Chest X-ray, PA view. Patient: 45 years old, sex F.
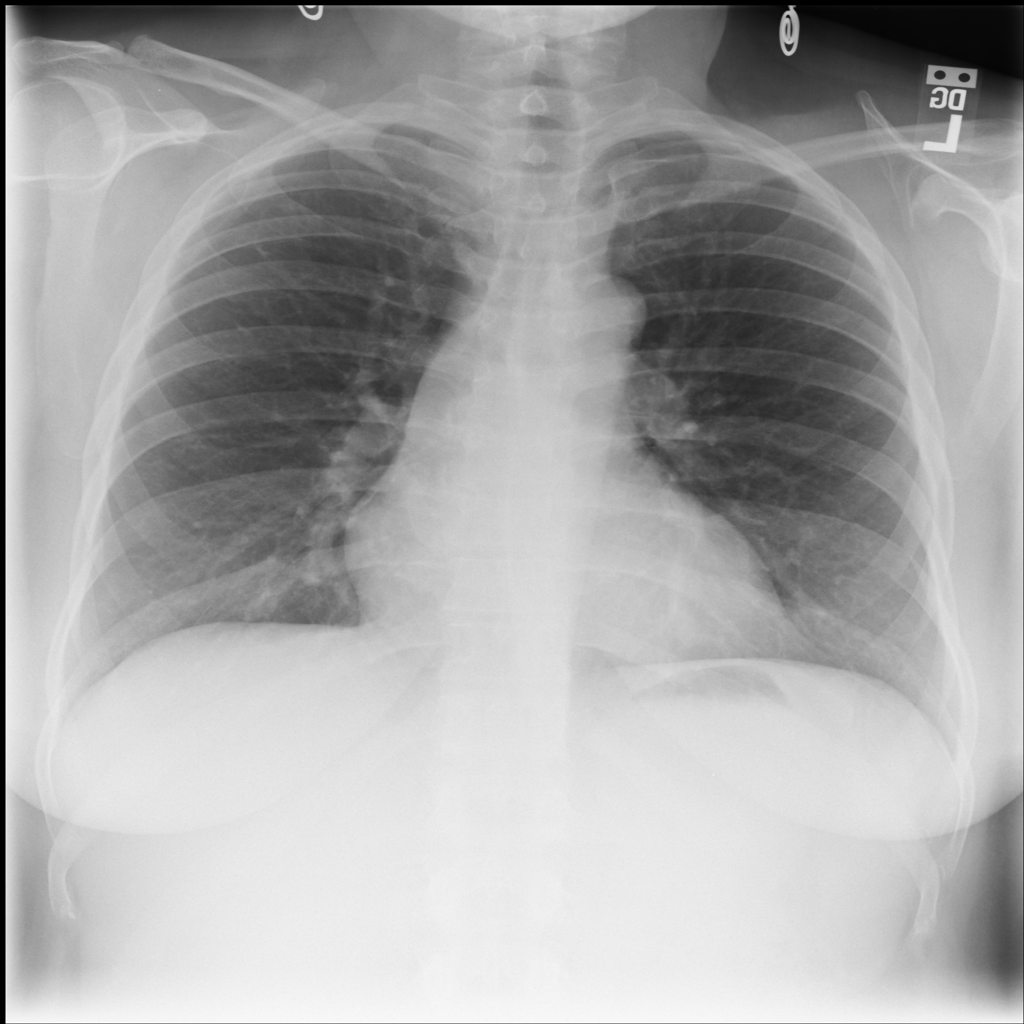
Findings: No Finding